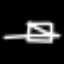
Label: square